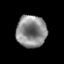
Tissue: prostate
Cell type: T cells
Senescence score: 0.3203
Nuclear area (px): 941
Mean DAPI intensity: 137.557